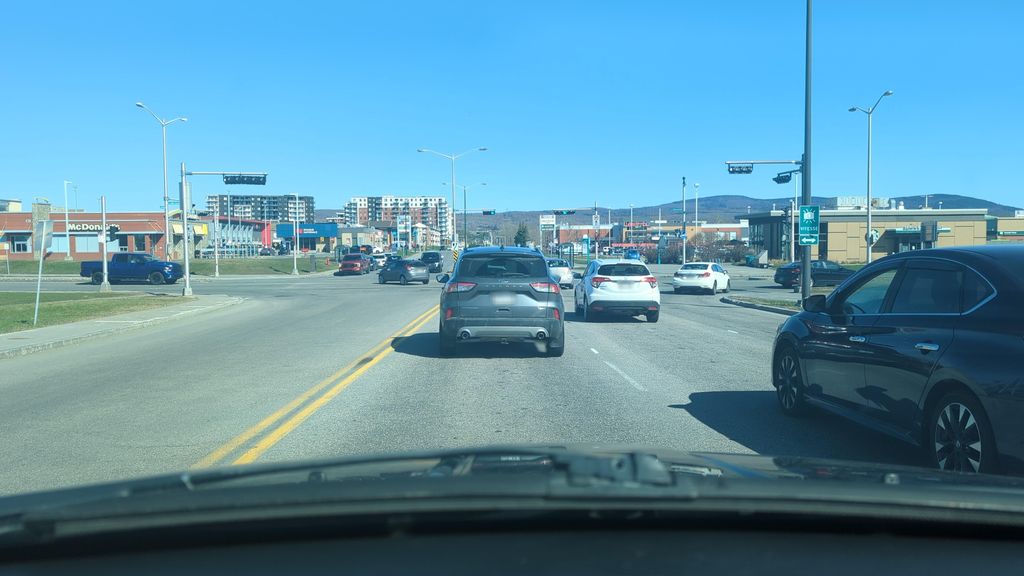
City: quebec_city